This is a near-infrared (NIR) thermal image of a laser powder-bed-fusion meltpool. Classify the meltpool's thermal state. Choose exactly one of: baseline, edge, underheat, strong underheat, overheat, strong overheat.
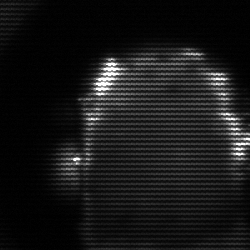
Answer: baseline